Question:
I have Two View say view1 and view2.
- view2 should be at 2 pixel distance from view1 (vertically) and
- Height of view2 should be such that bottom of view2 must be same as bottom of viewcontroller.
How to specify the constraint for this in code ?
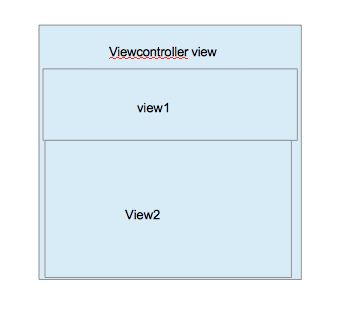
Answer: Since I don't know what you already have in your view hierarchy I've set up a simple example. Look into this bit of code. It creates two new UIViews and position them using constraints.
'''
- (void)viewDidLoad {
[super viewDidLoad];
UIView *view1 = [UIView new];
UIView *view2 = [UIView new];
view1.backgroundColor = [UIColor redColor];
view2.backgroundColor = [UIColor blueColor];
[self.view addSubview:view1];
[self.view addSubview:view2];
[view1 setTranslatesAutoresizingMaskIntoConstraints:NO];
[view2 setTranslatesAutoresizingMaskIntoConstraints:NO];
NSDictionary *views = NSDictionaryOfVariableBindings(view1, view2);
[self.view addConstraints:[NSLayoutConstraint constraintsWithVisualFormat:@"V:|-(100)-[view1(200)]-(2)-[view2]|" options:0 metrics:0 views:views]];
[self.view addConstraints:[NSLayoutConstraint constraintsWithVisualFormat:@"|[view1]|" options:0 metrics:0 views:views]];
[self.view addConstraints:[NSLayoutConstraint constraintsWithVisualFormat:@"|[view2]|" options:0 metrics:0 views:views]];
}
'''
Here's the result:

Code is not that hard to understand. '+ constraintsWithVisualFormat:' method creates an array of 'NSLayoutConstraint's that you add to the superview of your custom views. Look <URL> for more on visual format language. It's very effective at simple layout and saves a bunch of time compared to creating constraints one by one.
If you reeeaaally want to create constraints using 'constraintWithItem:' method, here's your code:
'''
[self.view addConstraint:[NSLayoutConstraint constraintWithItem:view1 attribute:NSLayoutAttributeTop relatedBy:NSLayoutRelationEqual toItem:self.view attribute:NSLayoutAttributeTop multiplier:1 constant:100]];
[self.view addConstraint:[NSLayoutConstraint constraintWithItem:view2 attribute:NSLayoutAttributeTop relatedBy:NSLayoutRelationEqual toItem:view1 attribute:NSLayoutAttributeBottom multiplier:1 constant:2]];
[self.view addConstraint:[NSLayoutConstraint constraintWithItem:view2 attribute:NSLayoutAttributeBottom relatedBy:NSLayoutRelationEqual toItem:self.view attribute:NSLayoutAttributeBottom multiplier:1 constant:0]];
[self.view addConstraint:[NSLayoutConstraint constraintWithItem:view1 attribute:NSLayoutAttributeLeading relatedBy:NSLayoutRelationEqual toItem:self.view attribute:NSLayoutAttributeLeading multiplier:1 constant:0]];
[self.view addConstraint:[NSLayoutConstraint constraintWithItem:view1 attribute:NSLayoutAttributeTrailing relatedBy:NSLayoutRelationEqual toItem:self.view attribute:NSLayoutAttributeTrailing multiplier:1 constant:0]];
[self.view addConstraint:[NSLayoutConstraint constraintWithItem:view1 attribute:NSLayoutAttributeWidth relatedBy:NSLayoutRelationEqual toItem:view2 attribute:NSLayoutAttributeWidth multiplier:1 constant:0]];
[self.view addConstraint:[NSLayoutConstraint constraintWithItem:view1 attribute:NSLayoutAttributeHeight relatedBy:NSLayoutRelationEqual toItem:nil attribute:NSLayoutAttributeNotAnAttribute multiplier:1 constant:200]];
'''
It results in the same constraints, but takes up twice the space and is harder to read.So I strongly recommend you to use visual format instead. You should only use 'constraintWithItem:' for more complicated layout which visual format can't always handle.